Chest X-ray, PA view. Patient: 34 years old, sex F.
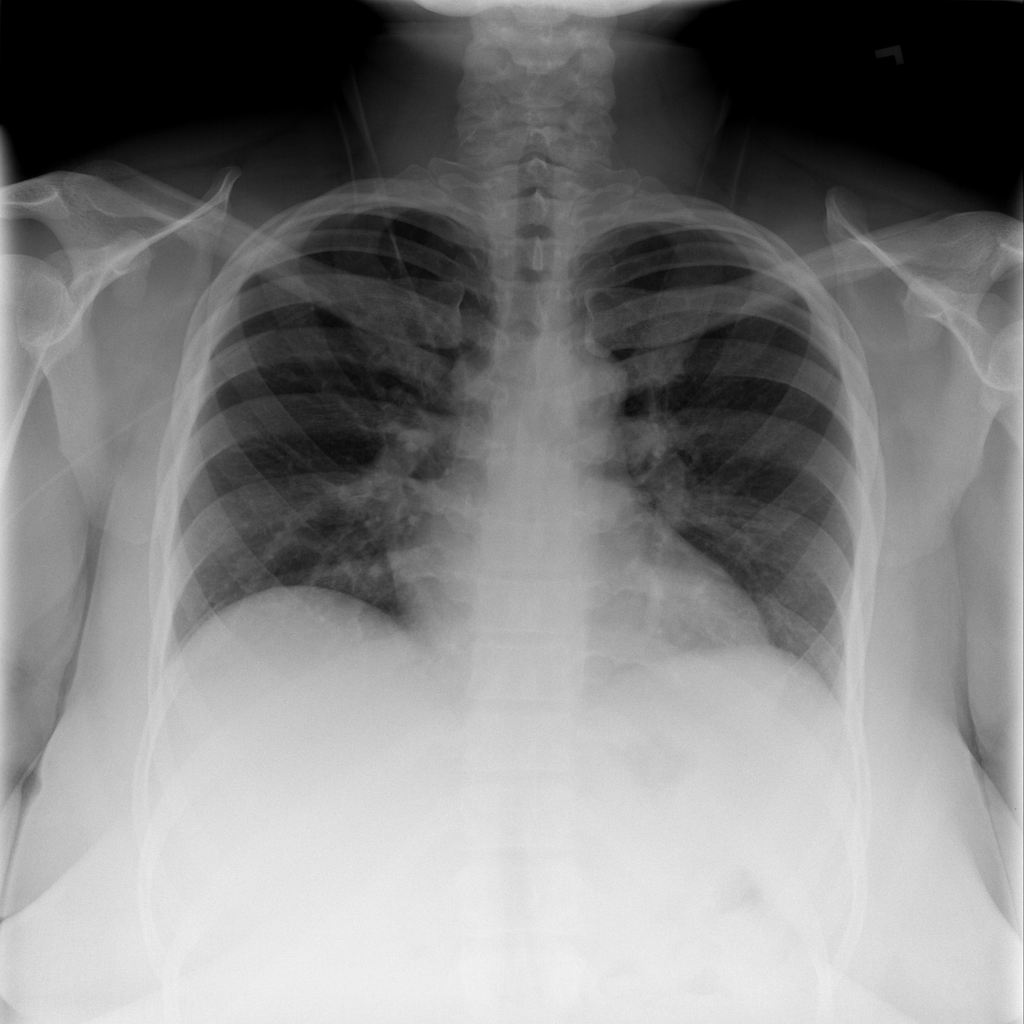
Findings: No Finding